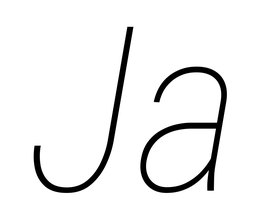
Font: Roboto-Italic_Condensed_Thin_Italic